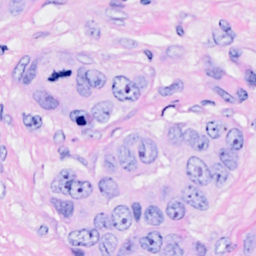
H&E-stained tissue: Breast